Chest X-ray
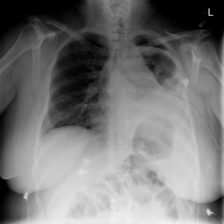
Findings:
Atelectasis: negative
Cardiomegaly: negative
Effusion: positive
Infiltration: positive
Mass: negative
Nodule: negative
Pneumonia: negative
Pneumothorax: positive
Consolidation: negative
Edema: negative
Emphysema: negative
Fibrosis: negative
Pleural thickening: negative
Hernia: negative